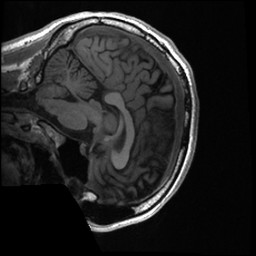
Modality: T1w
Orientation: sagittal
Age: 18
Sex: female